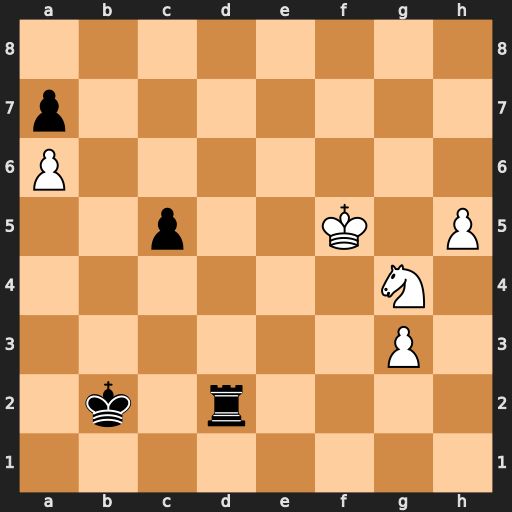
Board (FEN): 8/p7/P7/2p2K1P/6N1/6P1/1k1r4/8
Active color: w
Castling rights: -
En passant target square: -
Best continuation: h6 Rd8 h7 c4 Ne3 c3 g4 Rf8+ Kg6